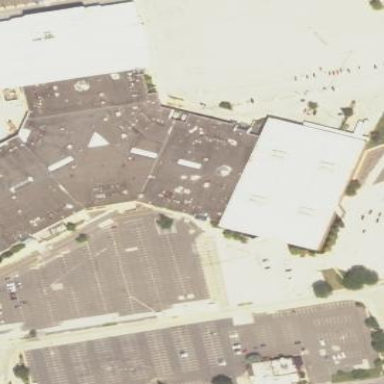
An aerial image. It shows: Retail building.